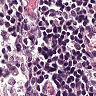
Metastatic tissue present: no